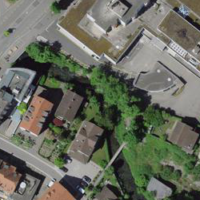
EUNIS habitat code: 54
Species observed at this site:
Ajuga reptans